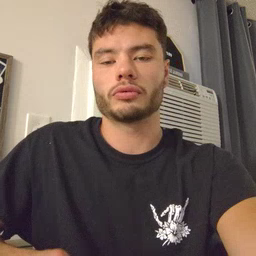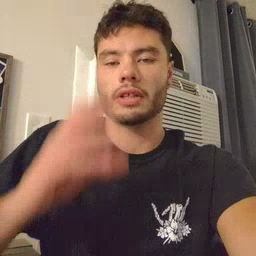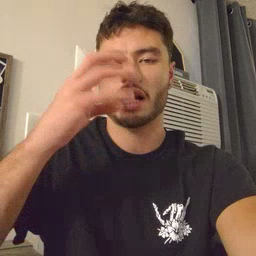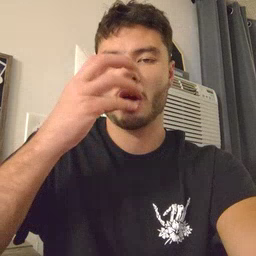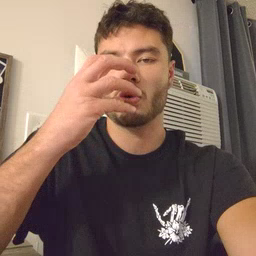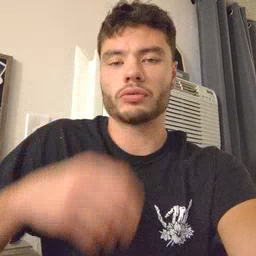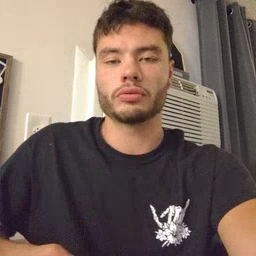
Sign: clown